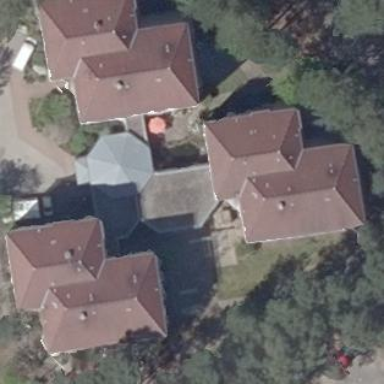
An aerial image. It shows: Nursing home building.